Question: I built the Delaunay triangulation in python.
Now I have 8 points (black) and generate 14 edges (gray).
How can I count the length of the edge associated with each point?
the matrix I want is the edges' length connected by each point, such as
'''
[[P1, E1_length, E2_length, ...], [P2, E6_length, E7_length, ...], ...]
'''
'''
import numpy as np
points = np.array([[0, 0], [0, 1.1], [1, 0], [1, 1],[1.5, 0.6],[1.2, 0.5],[1.7, 0.9],[1.1, 0.1],])
from scipy.spatial import Delaunay
tri = Delaunay(points)
import matplotlib.pyplot as plt
plt.triplot(points[:, 0], points[:, 1], tri.simplices.copy(), color='0.7')
plt.plot(points[:, 0], points[:, 1], 'o', color='0.3')
plt.show()
'''

<URL>
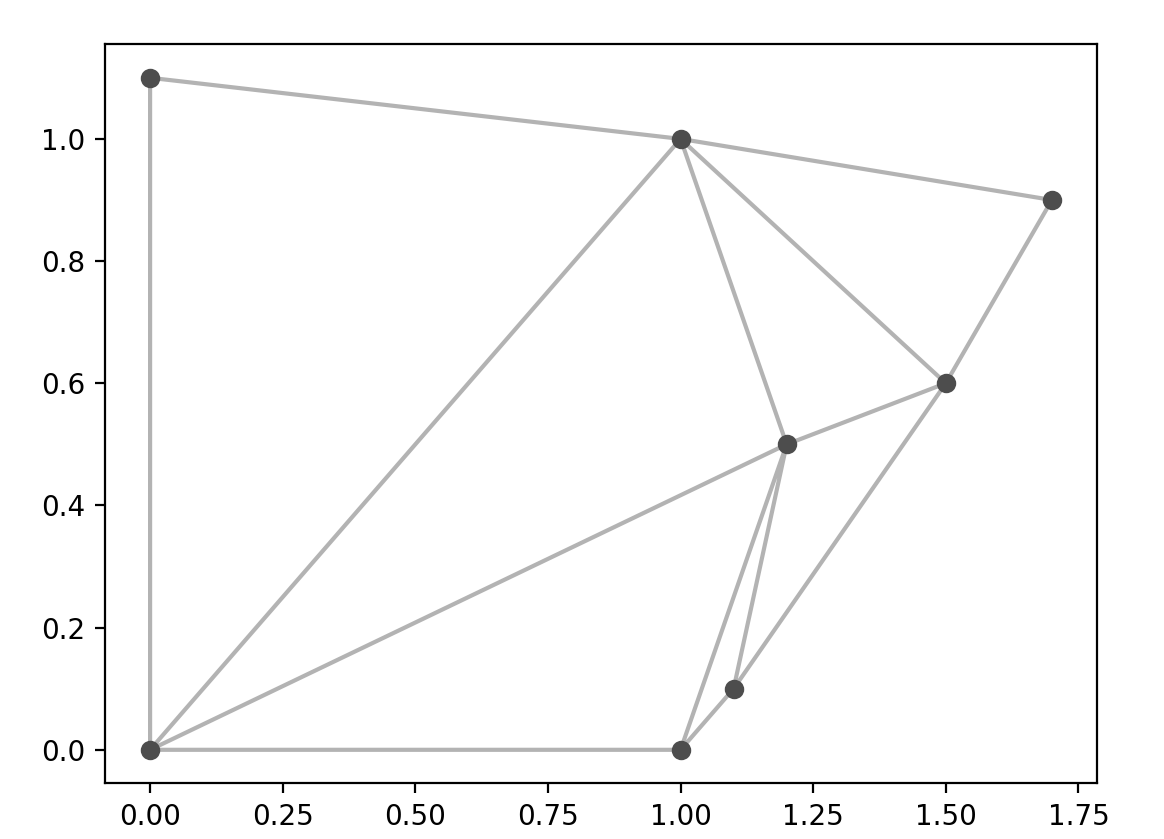
Answer: ## New answer
Here's an approach which will give you a dictionary of points and edge lengths associated with each point:
'''
simplices = points[tri.simplices]
edge_lengths = {}
for point in points:
key = tuple(point)
vertex_edges = edge_lengths.get(key, [])
adjacency_mask = np.isin(simplices, point).all(axis=2).any(axis=1)
for simplex in simplices[adjacency_mask]:
self_mask = np.isin(simplex, point).all(axis=1)
for other in simplex[~self_mask]:
dist = np.linalg.norm(point - other)
if dist not in vertex_edges:
vertex_edges.append(dist)
edge_lengths[key] = vertex_edges
'''
Output:
'''
{(0.0, 0.0): [1.4142135623730951, 1.1, 1.3, 1.0],
(0.0, 1.1): [1.004987562112089, 1.3416407864998738, 1.4866068747318506],
(1.0, 0.0): [1.4866068747318506, 0.5385164807134504, 0.7810249675906654, 1.140175425099138, 0.14142135623730956],
(1.0, 1.0): [1.004987562112089, 1.4142135623730951, 0.5385164807134504, 0.6403124237432849, 0.7071067811865475],
(1.5, 0.6): [0.6403124237432849, 0.36055512754639896, 0.31622776601683794, 0.6403124237432848],
(1.2, 0.5): [0.5385164807134504, 1.3, 0.31622776601683794, 0.41231056256176607],
(1.7, 0.9): [0.7071067811865475, 0.36055512754639896],
(1.1, 0.1): [0.14142135623730956, 0.41231056256176607, 0.6403124237432848]}
'''
## Old answer before requirements changed
The 'Delaunay' object has a 'simplices' attribute which returns the points which make up the simplices. Using 'scipy.spatial.distance.pdist()', and advanced indexing, you can get all the edge lengths like so:
'''
>>> from scipy.spatial.distance import pdist
>>> edge_lengths = np.array([pdist(x) for x in points[tri.simplices]])
>>> edge_lengths
array([[1.<PHONE>, 1.41421356, 1.1 ],
[0.53851648, 1.3 , 1.41421356],
[0.53851648, 1. , 1.3 ],
[0.64031242, 0.70710678, 0.36055513],
[0.64031242, 0.31622777, 0.53851648],
[0.<PHONE>, 0.53851648, 0.41231056],
[0.64031242, 0.41231056, 0.31622777]])
'''
Note however, that edge lengths are duplicated here, since every simplex shares at least one edge with another simplex.
## Step-by-step
The 'tri.simplices' attribute gives the indices in 'points' for each vertex in each simplex in the Delaunay object:
'''
>>> tri.simplices
array([[2, 6, 5],
[7, 2, 5],
[0, 7, 5],
[2, 1, 4],
[1, 2, 7],
[0, 3, 7],
[3, 1, 7]], dtype=int32)
'''
Using advanced indexing, we can get all the points which make up the simplices:
'''
>>> points[tri.simplices]
array([[[1. , 1. ],
[0. , 1.1],
[0. , 0. ]],
[[1.2, 0.5],
[1. , 1. ],
[0. , 0. ]],
[[1. , 0. ],
[1.2, 0.5],
[0. , 0. ]],
[[1. , 1. ],
[1.5, 0.6],
[1.7, 0.9]],
[[1.5, 0.6],
[1. , 1. ],
[1.2, 0.5]],
[[1. , 0. ],
[1.1, 0.1],
[1.2, 0.5]],
[[1.1, 0.1],
[1.5, 0.6],
[1.2, 0.5]]])
'''
Finally, each subarray here represents a simplex and the three points which form it, and by using 'scipy.spatial.distance.pdist()', we can get the pairwise distances of each point in each simplex by iterating over the simplices:
'''
>>> np.array([pdist(x) for x in points[tri.simplices]])
array([[1.<PHONE>, 1.41421356, 1.1 ],
[0.53851648, 1.3 , 1.41421356],
[0.53851648, 1. , 1.3 ],
[0.64031242, 0.70710678, 0.36055513],
[0.64031242, 0.31622777, 0.53851648],
[0.<PHONE>, 0.53851648, 0.41231056],
[0.64031242, 0.41231056, 0.31622777]])
'''